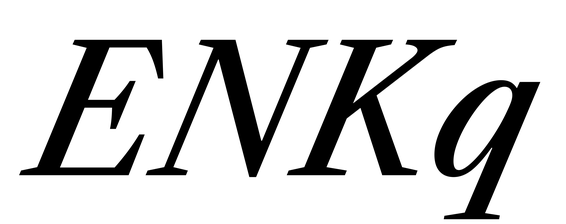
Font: LibreCaslonText-Italic_Medium_Italic